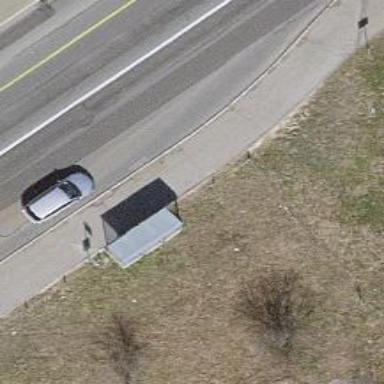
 serving as platform for public transportation."